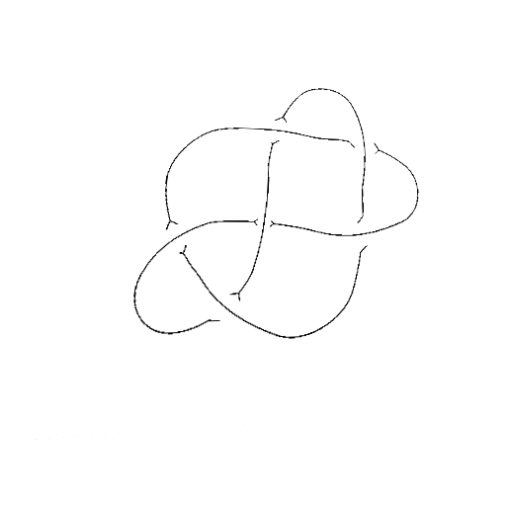
Crossing number: 6